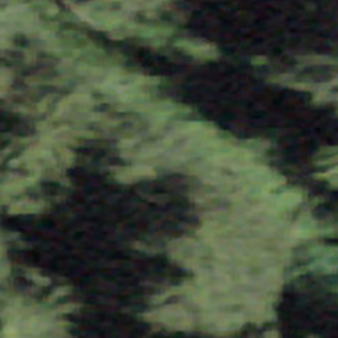
Label: other